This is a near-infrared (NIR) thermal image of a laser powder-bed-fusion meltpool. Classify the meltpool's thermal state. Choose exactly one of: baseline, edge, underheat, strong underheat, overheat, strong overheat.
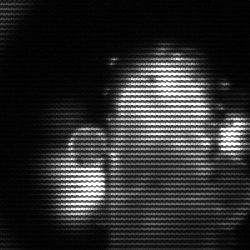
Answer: strong underheat